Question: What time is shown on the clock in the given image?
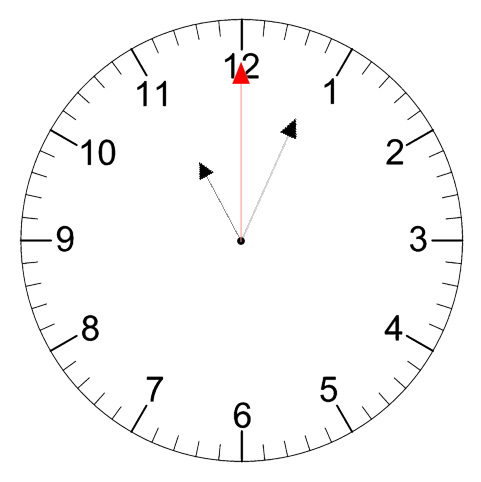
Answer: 11:04:00